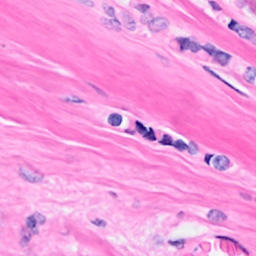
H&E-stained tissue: Breast